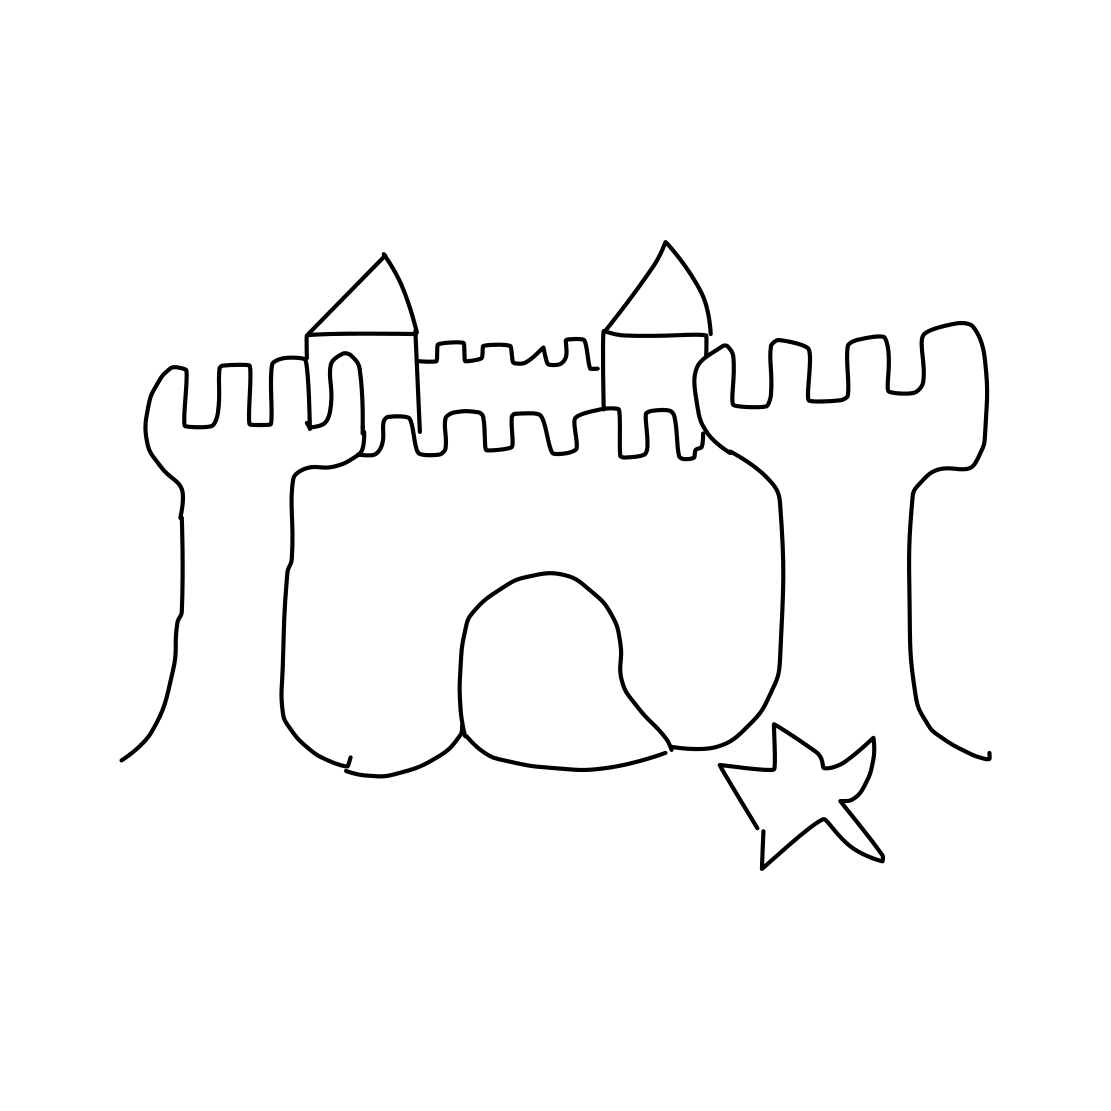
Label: castle